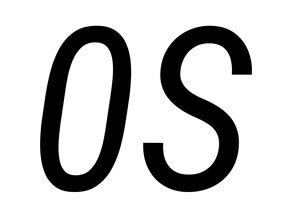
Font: Roboto-Italic_Condensed_Italic